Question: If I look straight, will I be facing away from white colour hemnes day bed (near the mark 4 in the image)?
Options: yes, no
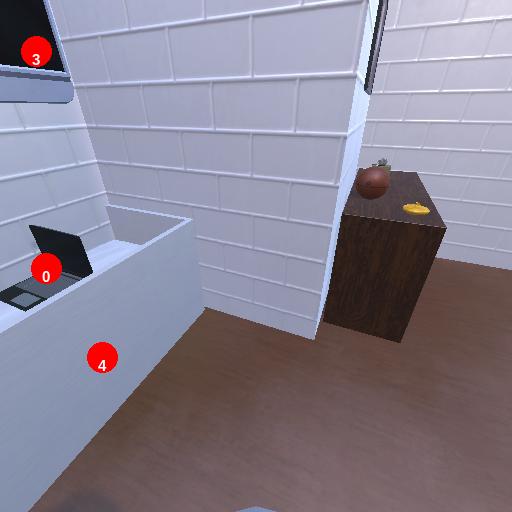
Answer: yes